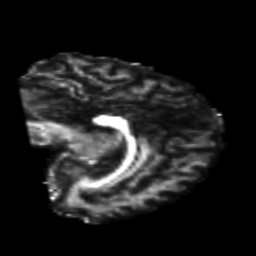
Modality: FA
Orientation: sagittal
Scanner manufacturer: siemens
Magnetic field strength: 3 T
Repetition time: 6.8 s
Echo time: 0.093 s